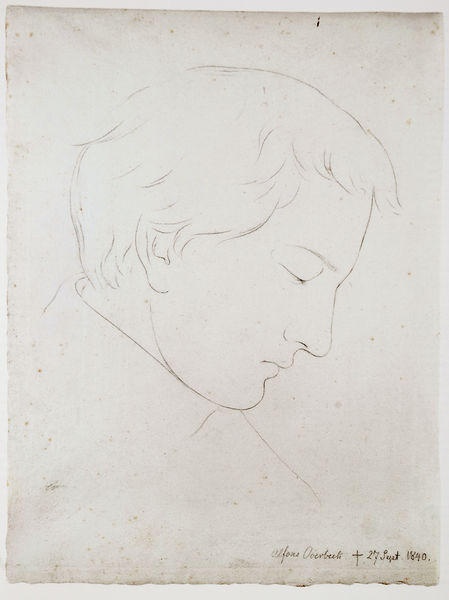
Titel: Bildnis Alfons Overbeck, Sohn des Künstlers
Künstler: Friedrich Johann Overbeck
Standort: Schweinfurt
Institution: Museum Georg Schäfer
Schlagwörter: kopf, mann, schlaf, weiß, frisur, grau, haar, mund, nase, ohr, profil, schwarz, skizze, stirn, zeichnung, blick, alt, jung, augen, gesicht, kragen, tod, tot, trauer, bildnis, portrait, porträt, signatur, haare, blatt, augenbrauen, kinn, lippe, lippen, traurig, schrift, liebe, papier, umrisse, studie, grafik, graphik, linien, einfach, inschrift, brauen, büste, datum, gesenkter blick, junge, nachdenklich, fein, geschlossen, lider, umriss, unten, tusche, knabe, unterschrift, kreuz, linie, kontur, portait, strich, beschriftung, bleistift, entwurf, stift, bleistiftzeichnung, neu, heine, runge, jüngling, seitenprofil, müde, leicht, pullover, verschlossen, graphit, heinrich, overbeck, umrisszeichnung, konturzeichnung, 1840, 1890, contemplativ, nase ohren